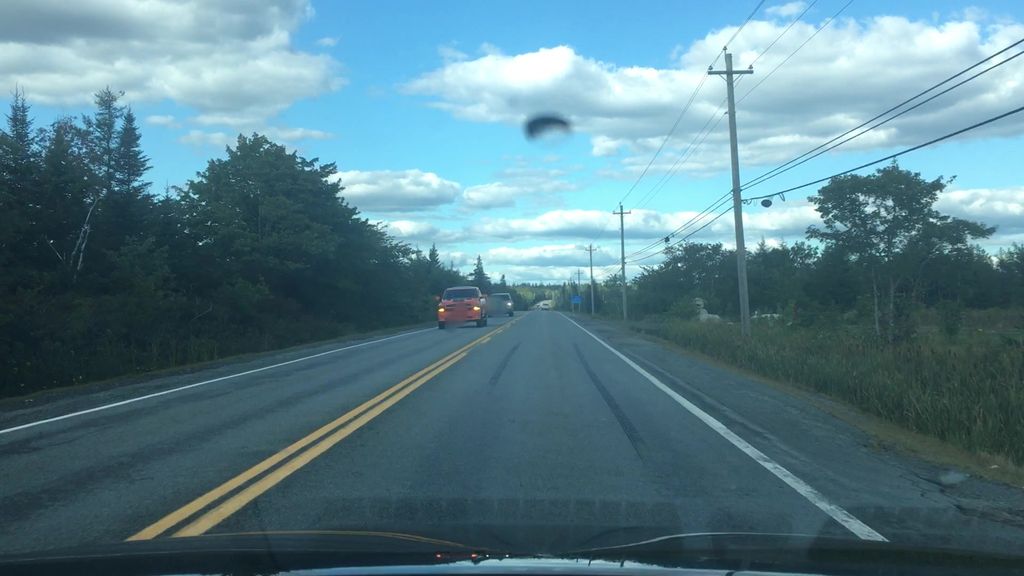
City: halifax